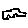
Label: car